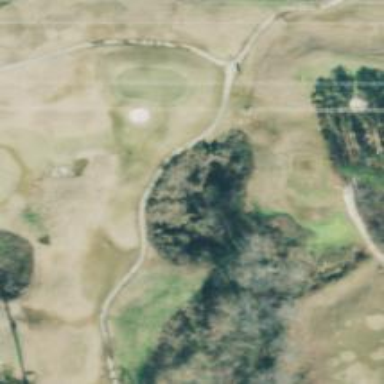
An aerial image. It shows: Pathway for golfing.